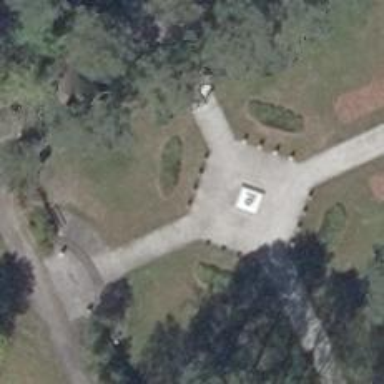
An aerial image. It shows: Historic memorial.